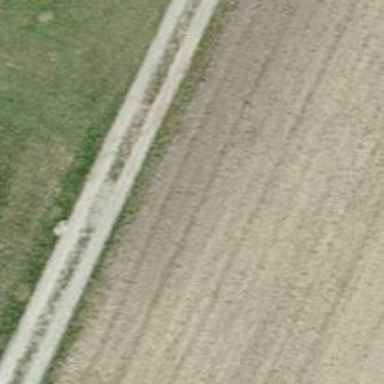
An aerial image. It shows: Grassy track road with grade 4 track type.